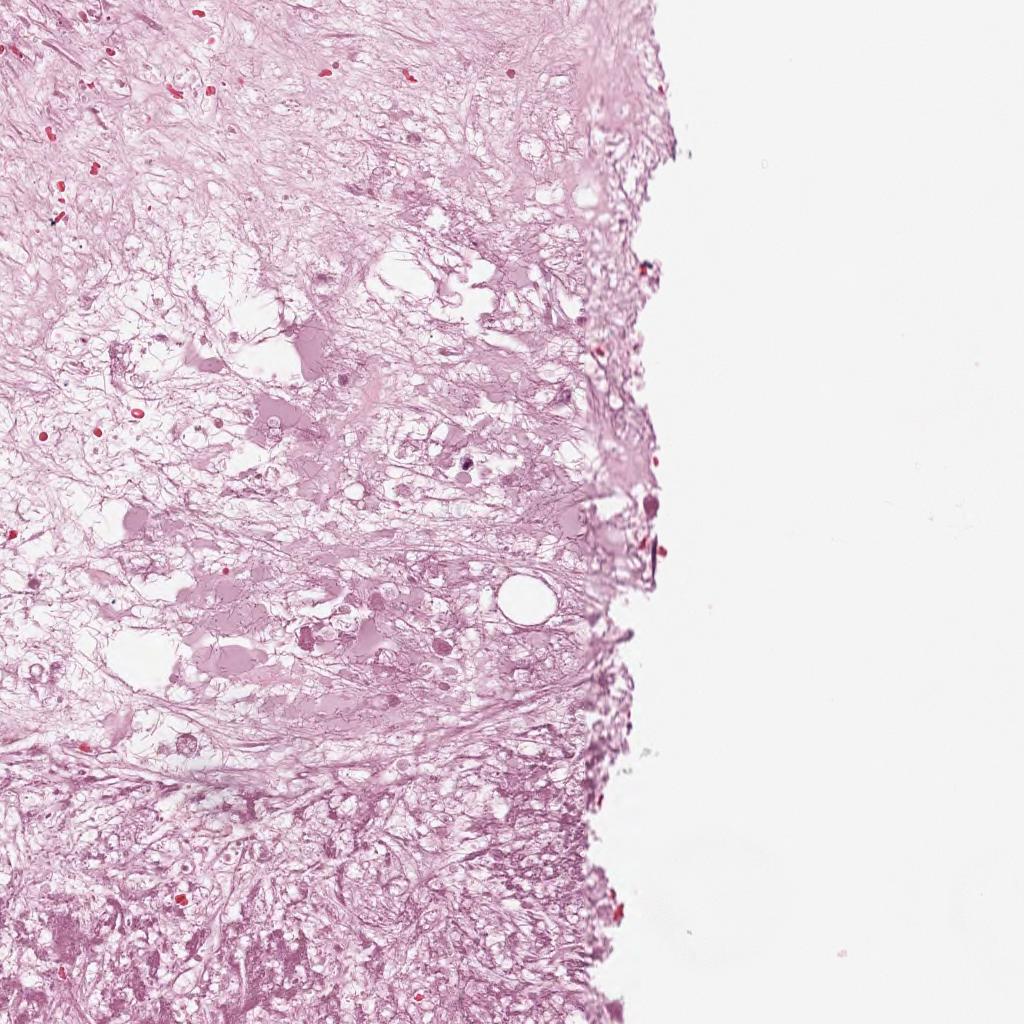
Label: Non-Viable-Tumor